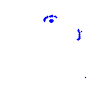
Particle: proton